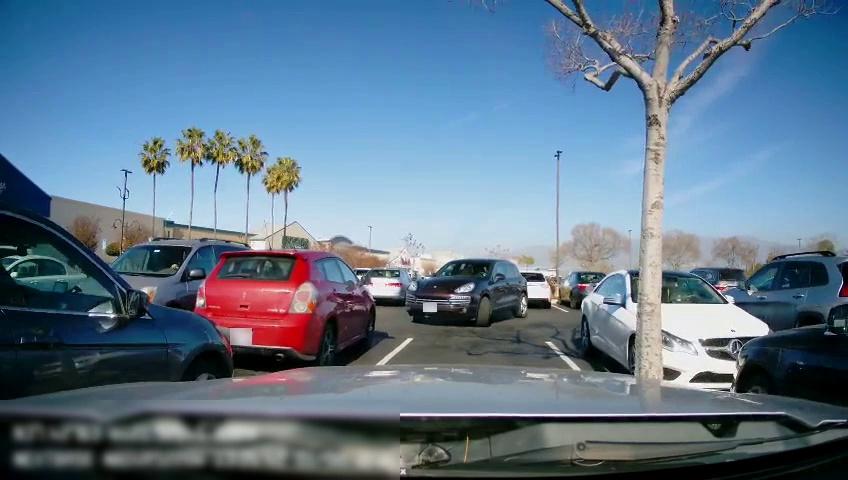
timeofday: Day
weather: Sunny
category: Drivable Space
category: Vehicles | Car
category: Vehicles | Car
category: Vehicles | SUV
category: Vehicles | SUV
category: Vehicles | Car
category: Vehicles | SUV
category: Vehicles | Car
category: Vehicles | SUV
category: Vehicles | Car
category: Vehicles | SUV
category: Vehicles | SUV
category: Vehicles | Car
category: Vehicles | Car